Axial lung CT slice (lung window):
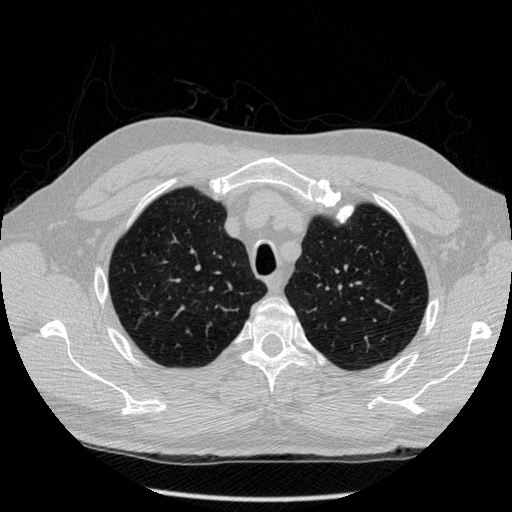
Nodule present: no